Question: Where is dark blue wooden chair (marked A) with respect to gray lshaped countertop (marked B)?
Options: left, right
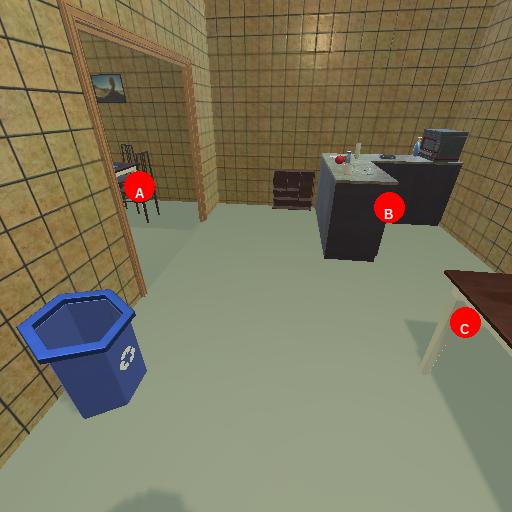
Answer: left